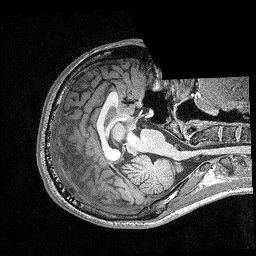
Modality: T1w
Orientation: axial
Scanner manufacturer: siemens
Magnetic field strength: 3 T
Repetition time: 2.25 s
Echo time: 0.00306 s